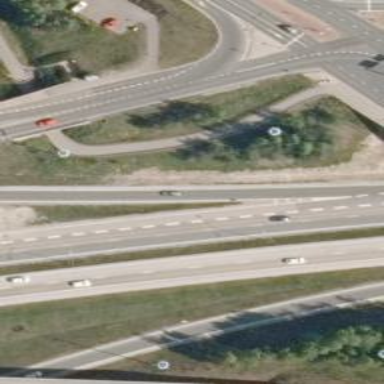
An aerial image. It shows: Asphalt motorway.